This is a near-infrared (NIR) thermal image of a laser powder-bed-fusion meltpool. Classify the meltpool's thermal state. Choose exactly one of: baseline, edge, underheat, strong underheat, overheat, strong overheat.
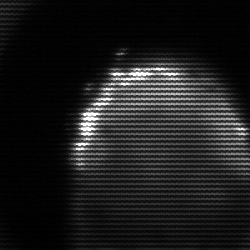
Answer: edge